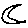
Label: moon